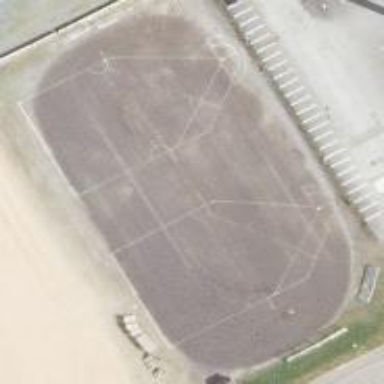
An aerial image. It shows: Artificial turf pitch for leisure land.